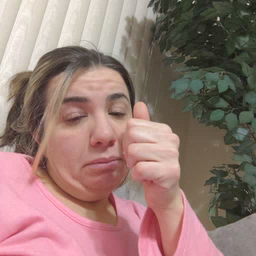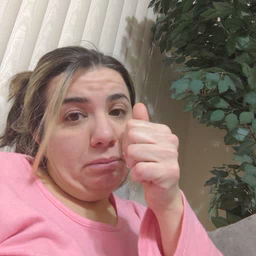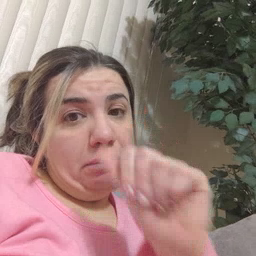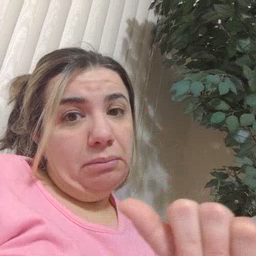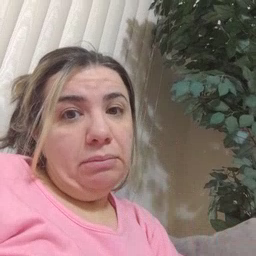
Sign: beside